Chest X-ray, PA view. Patient: 56 years old, sex M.
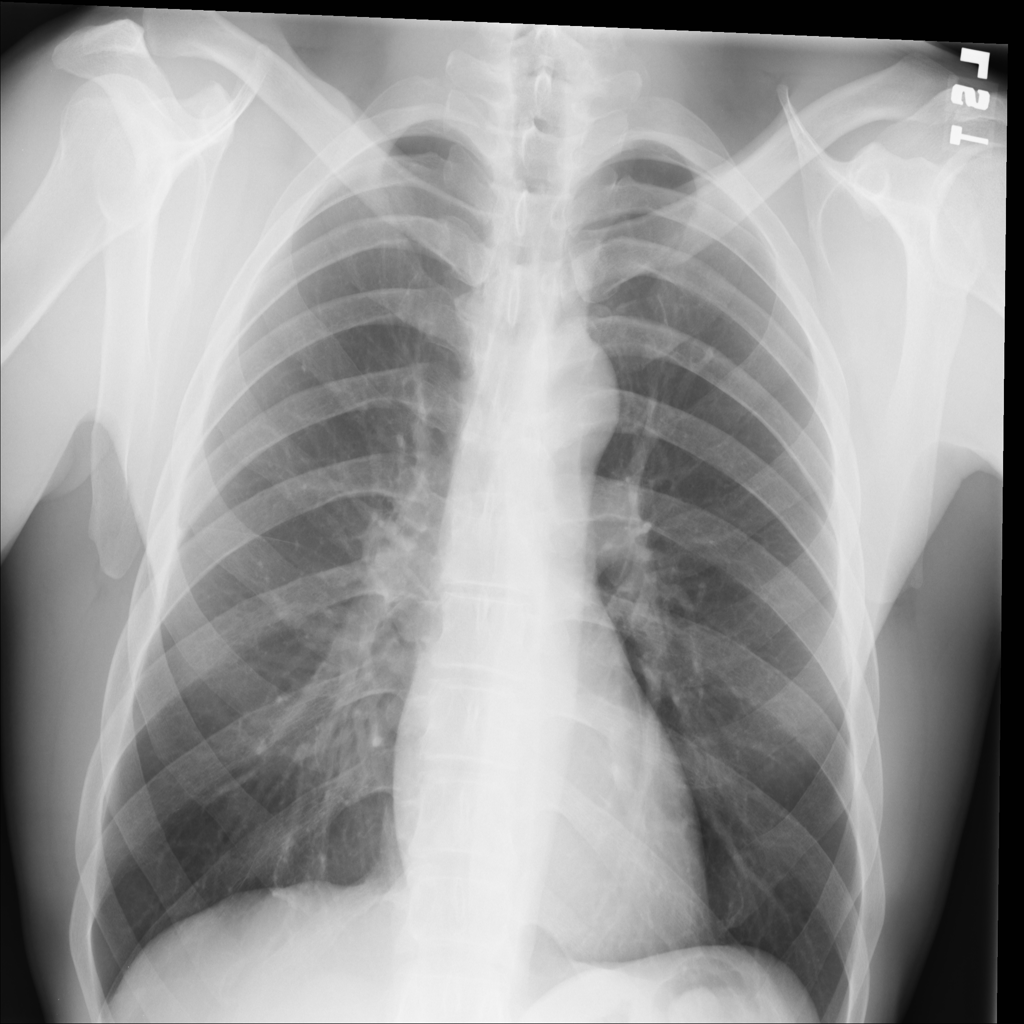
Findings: No Finding